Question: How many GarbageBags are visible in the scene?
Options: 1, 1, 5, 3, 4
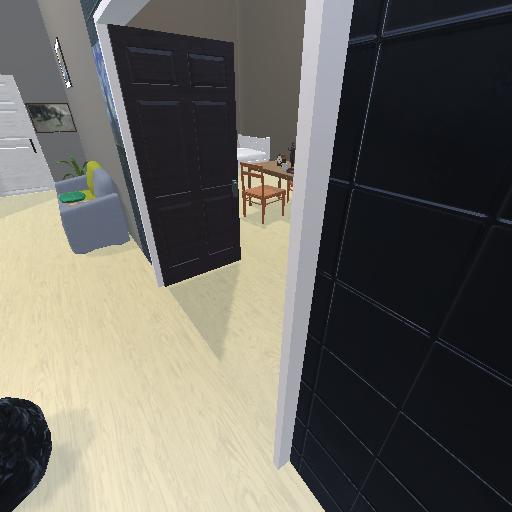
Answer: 1